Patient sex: M
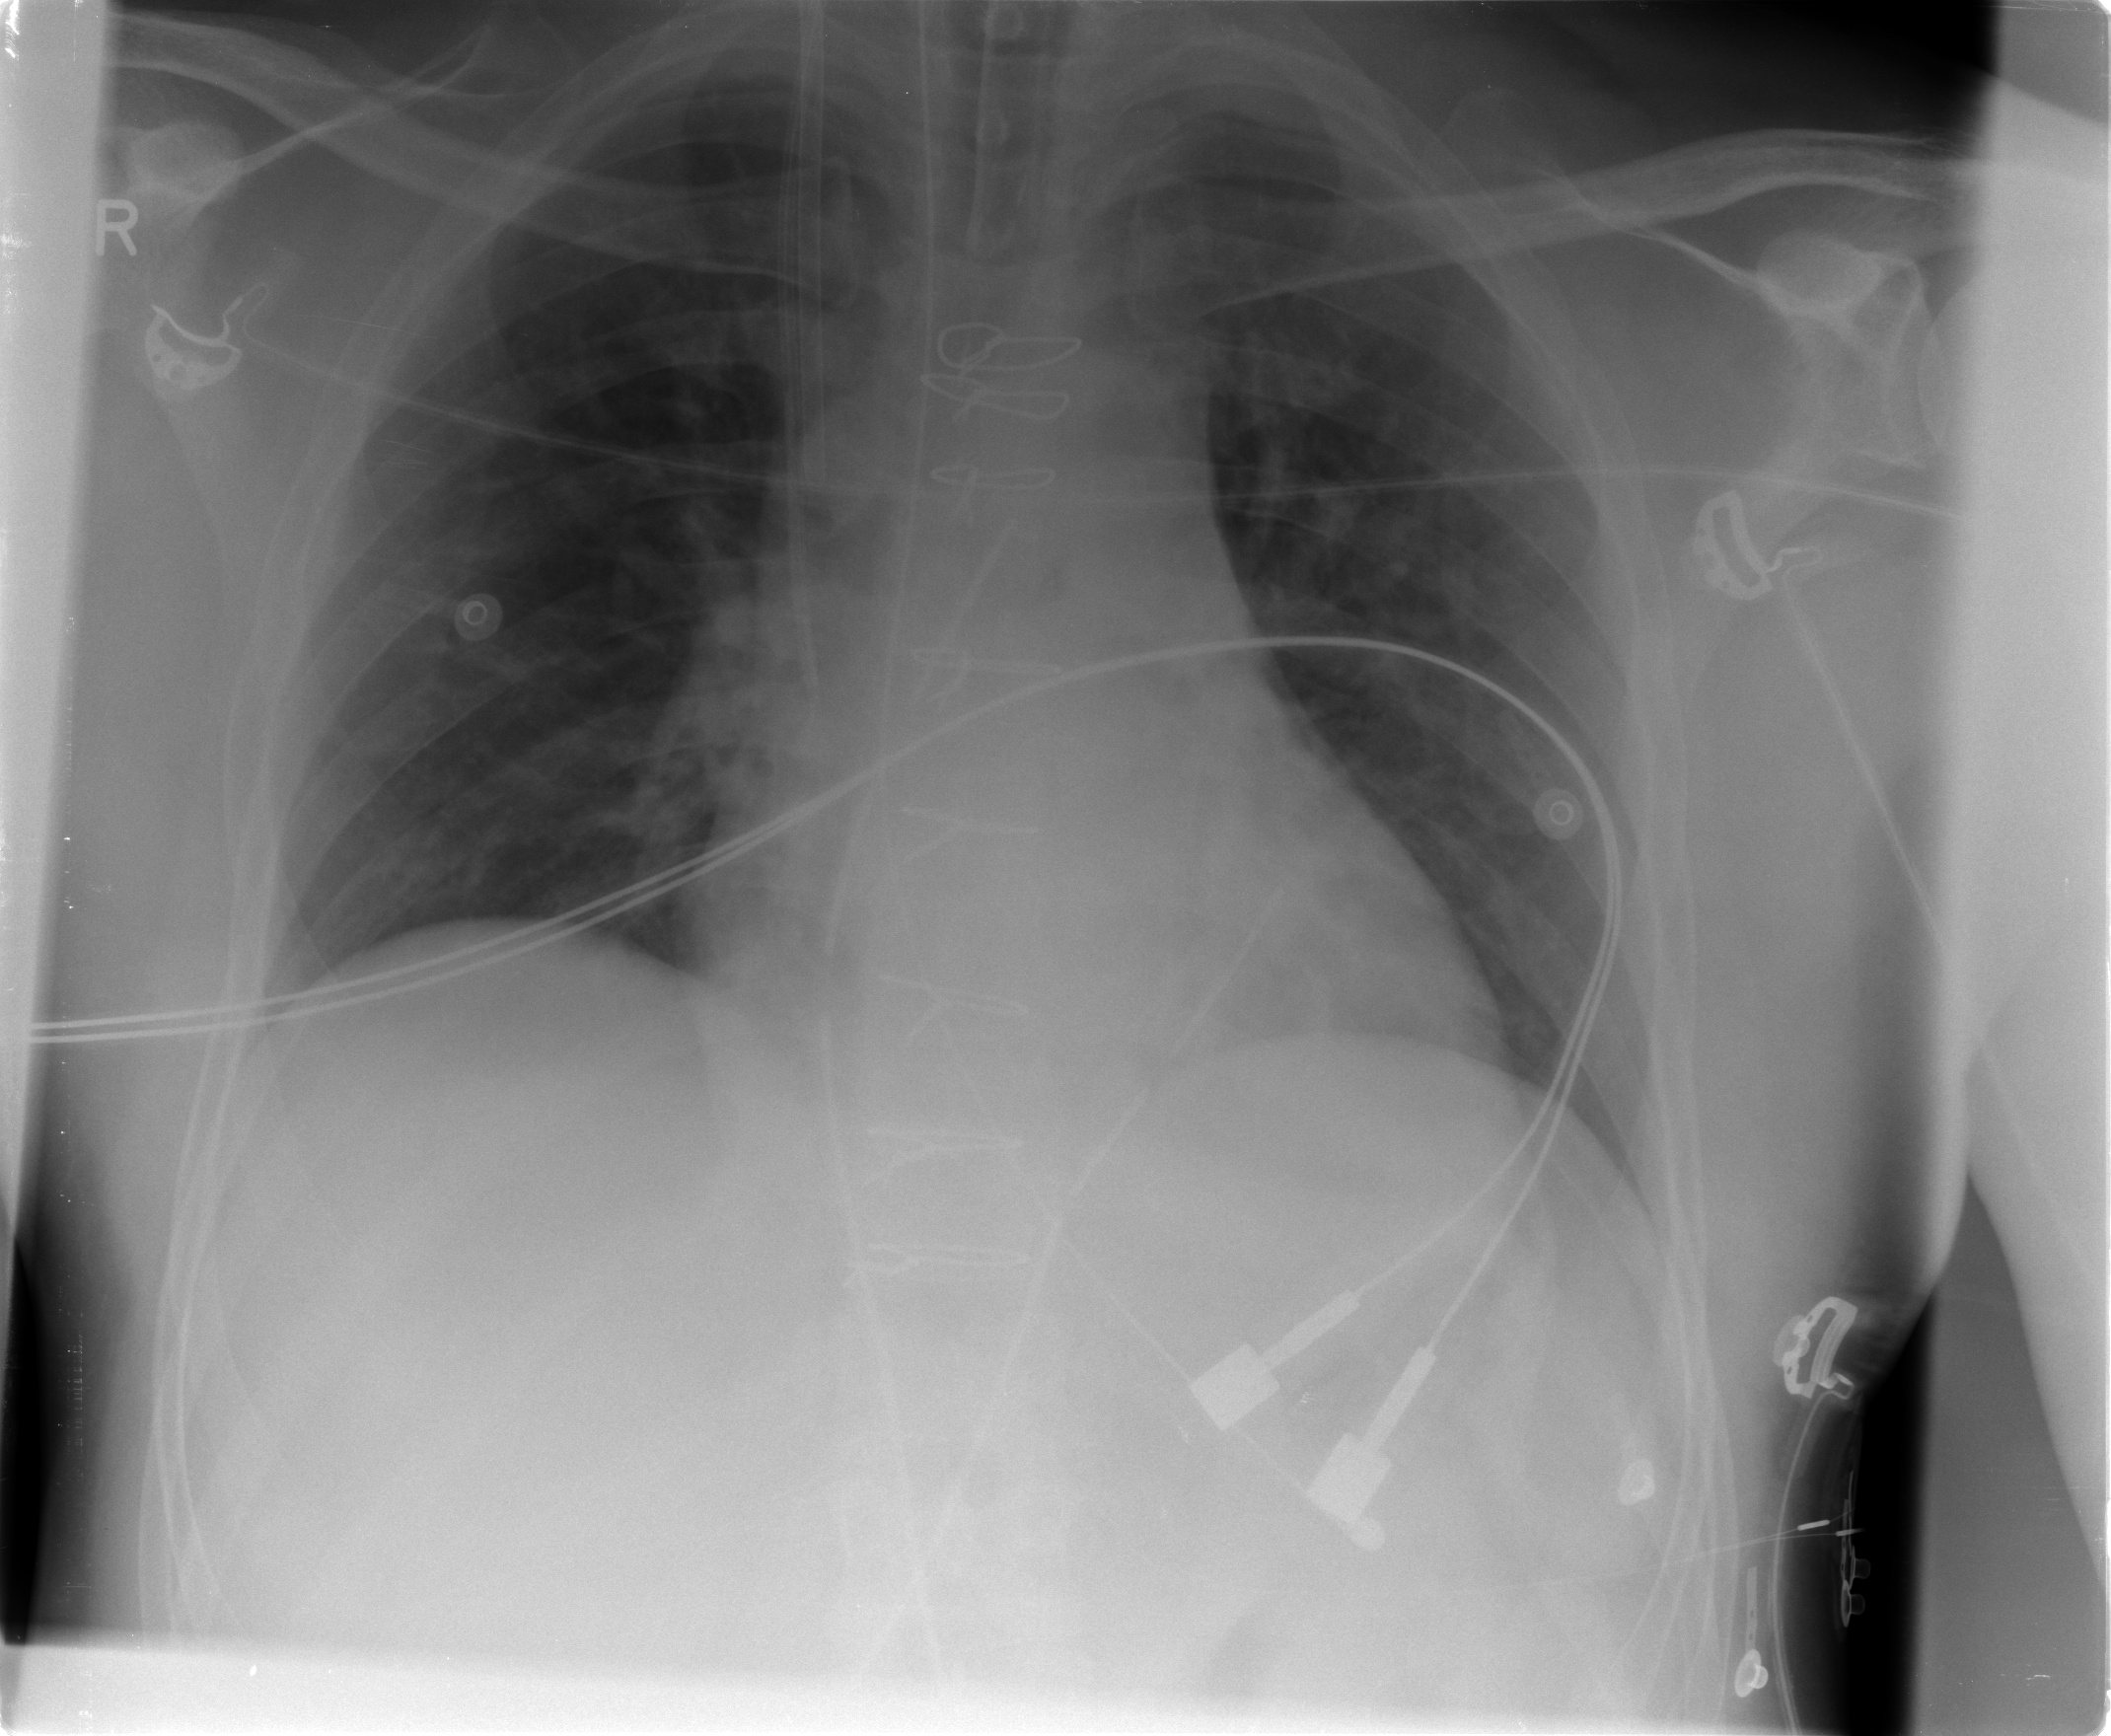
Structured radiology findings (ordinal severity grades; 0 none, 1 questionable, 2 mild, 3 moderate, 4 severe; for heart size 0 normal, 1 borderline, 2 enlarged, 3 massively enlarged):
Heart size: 0
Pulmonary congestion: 2
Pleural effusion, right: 0
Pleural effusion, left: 0
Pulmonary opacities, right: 0
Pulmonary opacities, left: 0
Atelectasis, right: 1
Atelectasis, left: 0